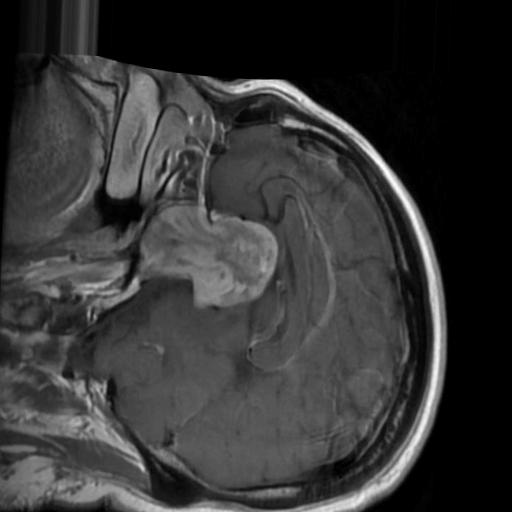
Label: brain_tumor